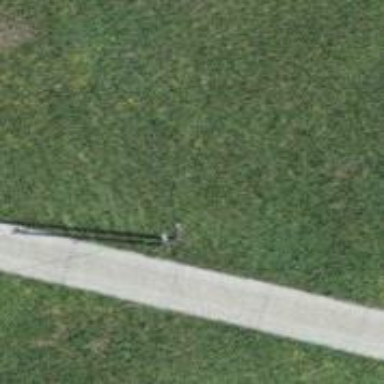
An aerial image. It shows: Power pole.